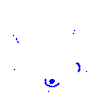
Particle: electron